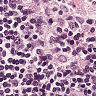
Metastatic tissue present: no